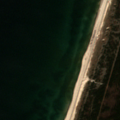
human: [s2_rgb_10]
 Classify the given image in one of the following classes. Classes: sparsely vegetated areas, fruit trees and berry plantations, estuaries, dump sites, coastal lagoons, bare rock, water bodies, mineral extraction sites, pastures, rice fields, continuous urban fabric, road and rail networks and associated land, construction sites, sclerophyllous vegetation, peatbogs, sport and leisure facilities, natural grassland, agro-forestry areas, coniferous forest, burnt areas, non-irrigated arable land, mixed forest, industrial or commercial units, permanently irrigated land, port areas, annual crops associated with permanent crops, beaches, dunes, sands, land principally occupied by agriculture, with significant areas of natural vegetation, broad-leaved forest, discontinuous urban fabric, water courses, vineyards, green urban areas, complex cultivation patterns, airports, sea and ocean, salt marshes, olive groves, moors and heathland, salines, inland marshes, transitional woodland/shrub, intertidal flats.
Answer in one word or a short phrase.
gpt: mixed forest, beaches, dunes, sands, sea and ocean